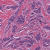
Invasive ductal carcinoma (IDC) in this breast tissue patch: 1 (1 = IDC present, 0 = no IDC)